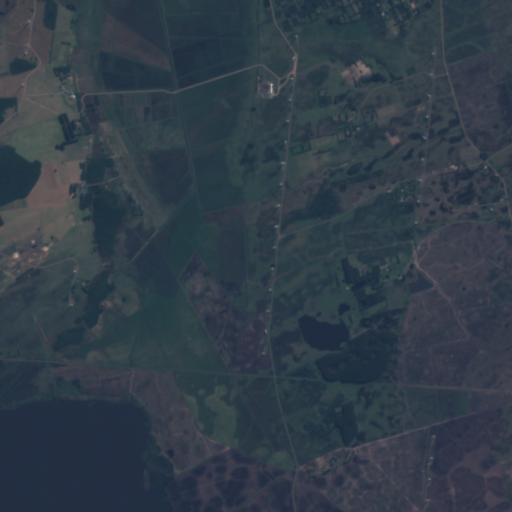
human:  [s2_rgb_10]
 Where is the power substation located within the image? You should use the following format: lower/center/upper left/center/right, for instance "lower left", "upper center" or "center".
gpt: The power substation is located in the upper center of the image.
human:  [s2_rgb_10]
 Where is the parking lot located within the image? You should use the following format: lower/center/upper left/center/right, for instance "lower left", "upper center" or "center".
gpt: There is no parking lot in the image.